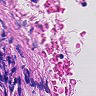
Metastatic tissue present: no